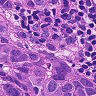
Metastatic tissue present: yes